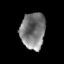
Tissue: lung
Cell type: Epithelial cells
Senescence score: 0.2068
Nuclear area (px): 885
Mean DAPI intensity: 122.217